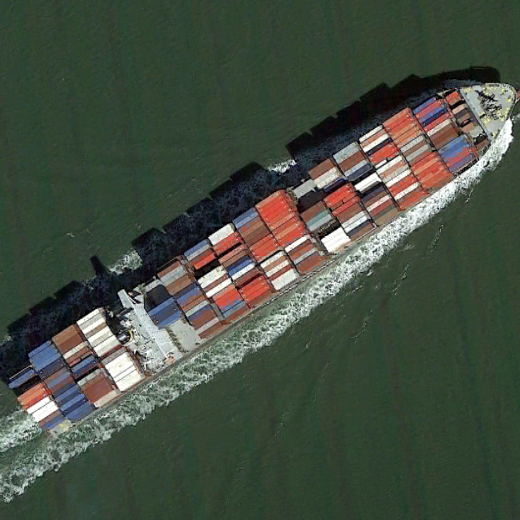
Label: Container_ship